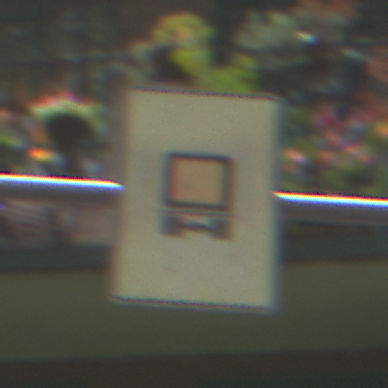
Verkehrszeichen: KennzeichnungspflichtigeFahrzeugeGefaehrlicheGueterOhnePfeilsymbol
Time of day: MorningAfternoon
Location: Outdoor (Urban)
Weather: Overcast
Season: NotSpecified
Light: Natural